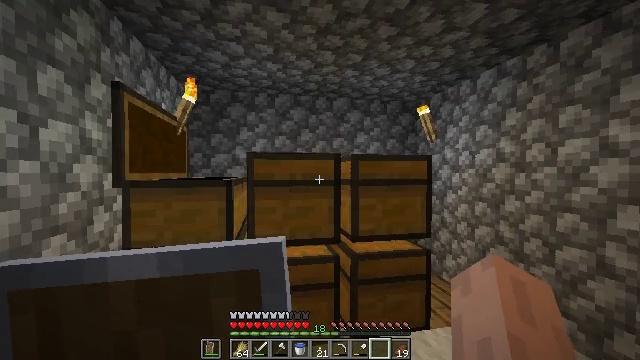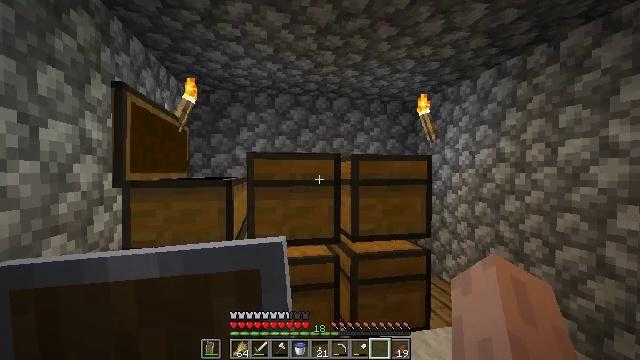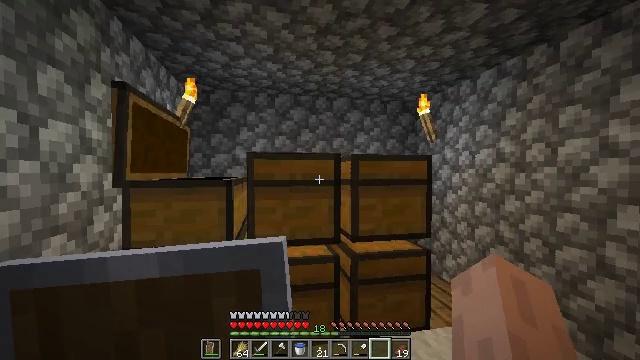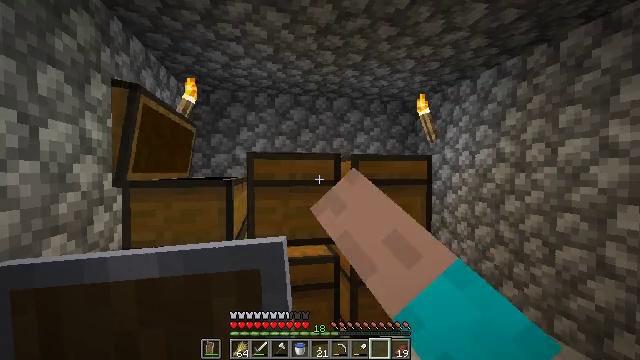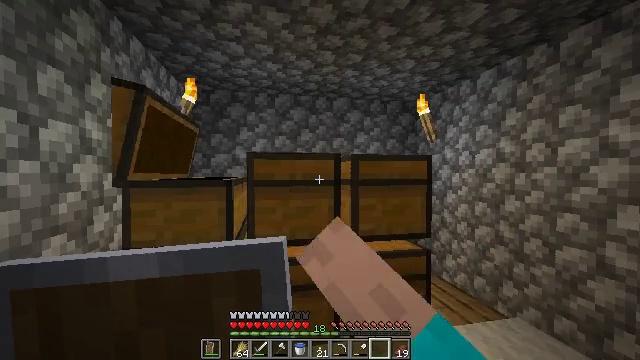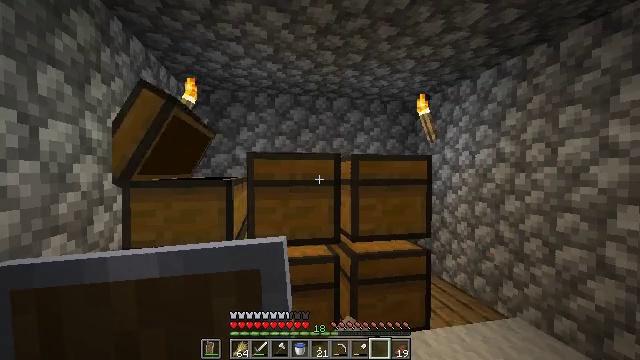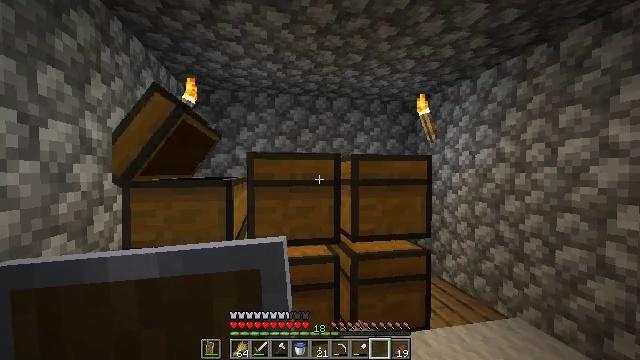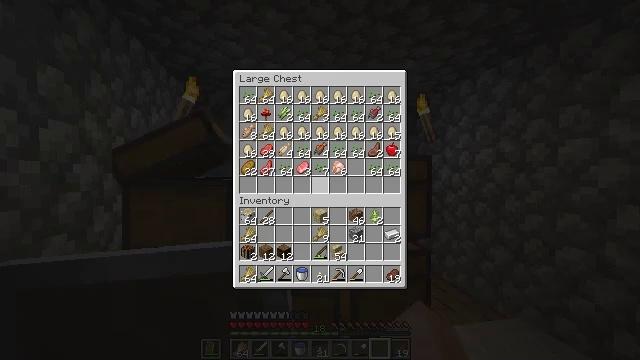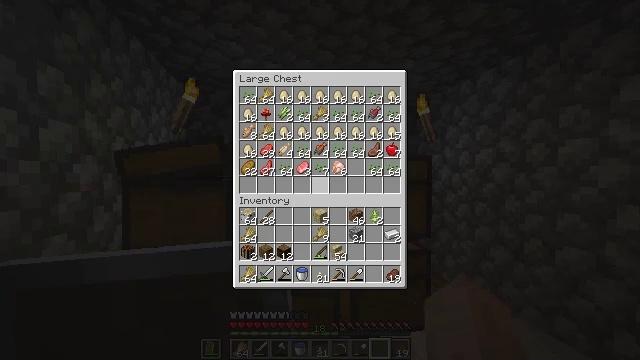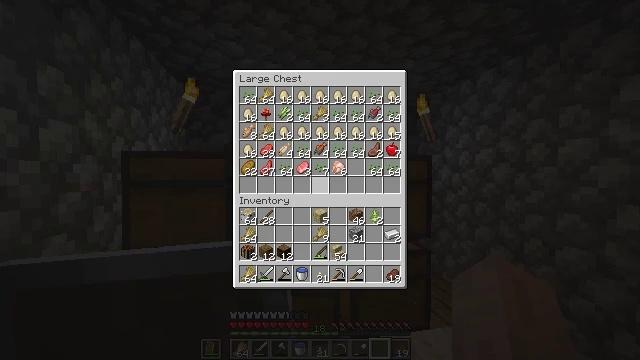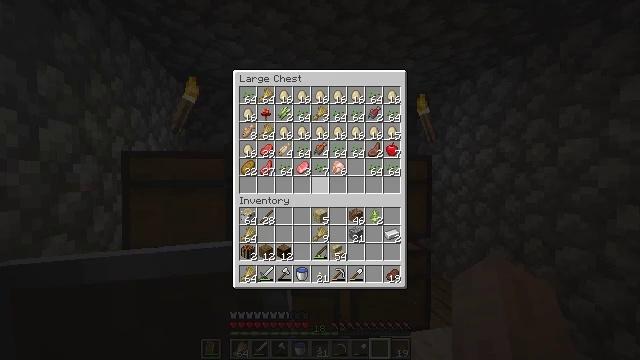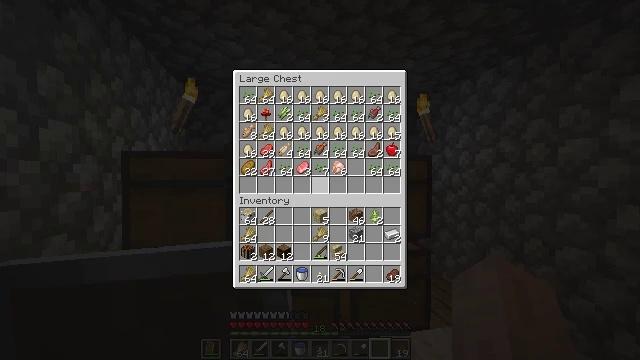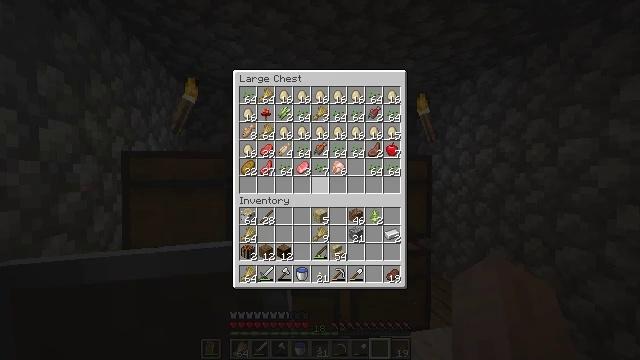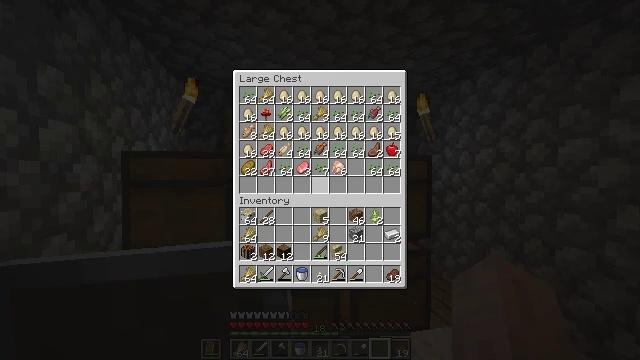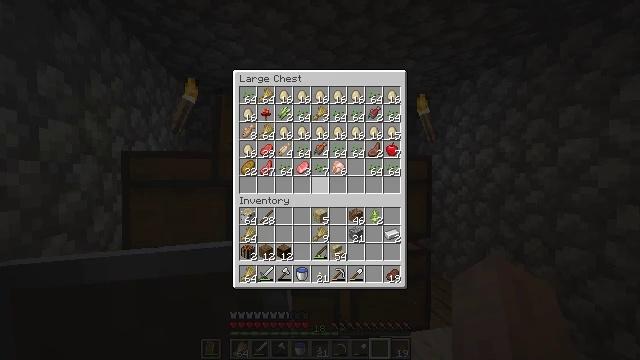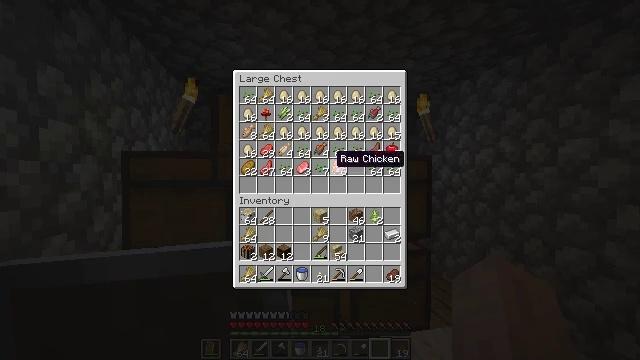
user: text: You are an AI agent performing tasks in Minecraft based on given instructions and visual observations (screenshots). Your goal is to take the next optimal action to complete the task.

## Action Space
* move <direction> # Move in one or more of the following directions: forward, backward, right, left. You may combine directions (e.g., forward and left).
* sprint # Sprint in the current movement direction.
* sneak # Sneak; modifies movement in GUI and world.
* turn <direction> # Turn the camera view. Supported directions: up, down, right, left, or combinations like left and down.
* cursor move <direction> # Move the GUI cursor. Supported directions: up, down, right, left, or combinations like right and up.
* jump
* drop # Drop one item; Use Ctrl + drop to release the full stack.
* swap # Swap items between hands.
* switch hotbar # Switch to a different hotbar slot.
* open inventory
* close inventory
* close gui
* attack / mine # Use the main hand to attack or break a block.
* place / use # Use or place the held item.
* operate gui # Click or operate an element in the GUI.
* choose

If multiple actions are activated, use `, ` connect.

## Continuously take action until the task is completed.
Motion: motion action
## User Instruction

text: Attack the oak fence gate to break it.
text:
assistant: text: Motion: no_op
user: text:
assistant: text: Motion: use / place
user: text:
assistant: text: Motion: use / place
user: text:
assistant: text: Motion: use / place
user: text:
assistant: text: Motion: no_op
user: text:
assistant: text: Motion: no_op
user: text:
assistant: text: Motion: open gui
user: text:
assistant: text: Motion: no_op
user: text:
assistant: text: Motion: no_op
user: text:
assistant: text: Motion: no_op
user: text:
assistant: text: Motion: no_op
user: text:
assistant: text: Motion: no_op
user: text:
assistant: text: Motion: no_op
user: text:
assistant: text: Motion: no_op
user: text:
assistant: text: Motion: cursor move up
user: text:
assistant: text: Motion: cursor move up
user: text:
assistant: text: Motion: cursor move up
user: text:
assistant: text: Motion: cursor move up
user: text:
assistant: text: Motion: no_op
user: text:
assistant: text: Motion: no_op
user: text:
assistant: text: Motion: cursor move left
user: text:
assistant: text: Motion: no_op
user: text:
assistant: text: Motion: no_op
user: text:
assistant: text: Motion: no_op
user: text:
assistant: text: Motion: no_op
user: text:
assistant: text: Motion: no_op
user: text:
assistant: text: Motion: sneak
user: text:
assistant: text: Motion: sneak
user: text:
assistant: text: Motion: sneak, choose
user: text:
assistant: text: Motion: sneak, choose